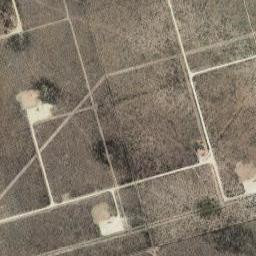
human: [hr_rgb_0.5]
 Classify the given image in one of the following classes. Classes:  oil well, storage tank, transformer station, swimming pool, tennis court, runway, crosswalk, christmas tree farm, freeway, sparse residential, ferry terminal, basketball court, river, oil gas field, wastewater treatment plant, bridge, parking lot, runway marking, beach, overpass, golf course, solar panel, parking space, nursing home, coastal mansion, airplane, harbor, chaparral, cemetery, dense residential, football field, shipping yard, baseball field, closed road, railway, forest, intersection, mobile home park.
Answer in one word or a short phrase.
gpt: oil gas field